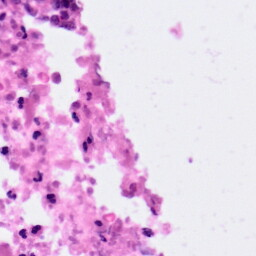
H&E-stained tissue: Pancreatic